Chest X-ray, AP view. Patient: 87 years old, sex M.
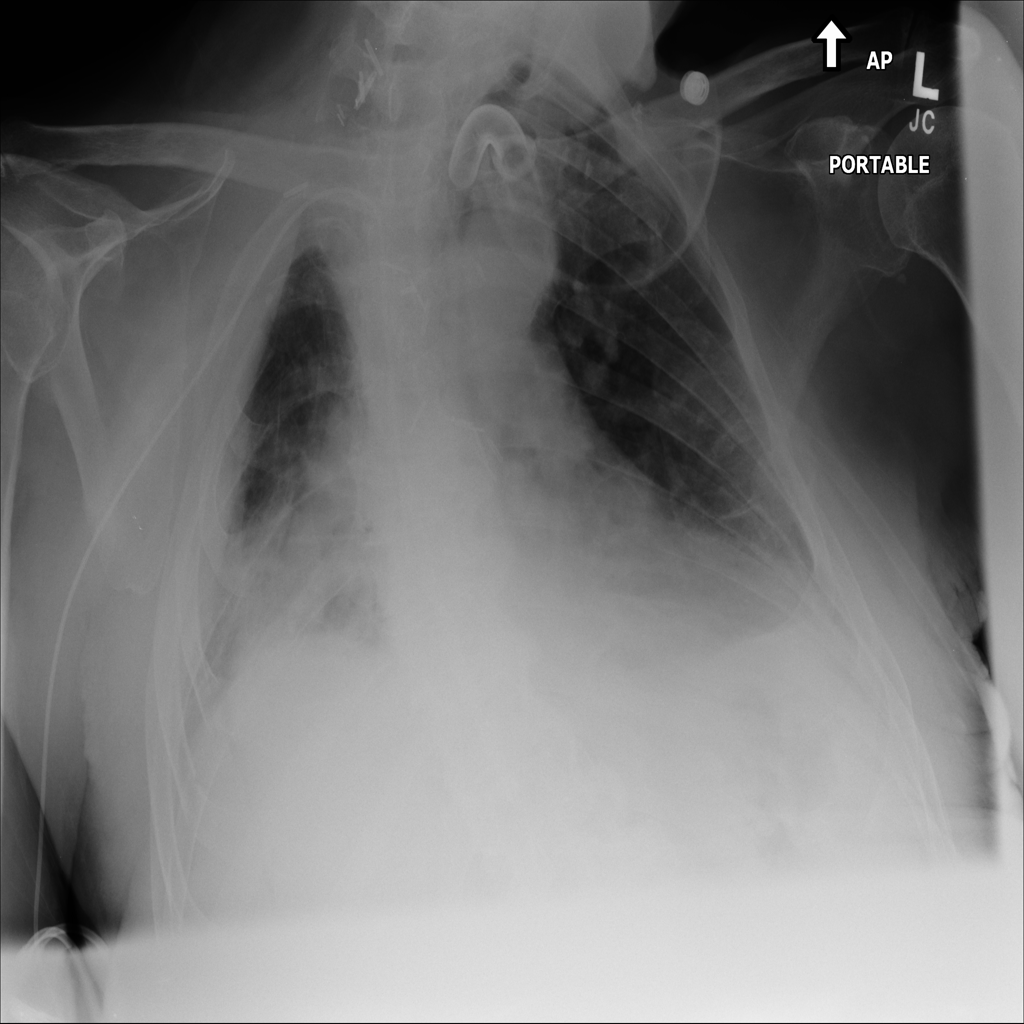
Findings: Atelectasis, Infiltration, Mass